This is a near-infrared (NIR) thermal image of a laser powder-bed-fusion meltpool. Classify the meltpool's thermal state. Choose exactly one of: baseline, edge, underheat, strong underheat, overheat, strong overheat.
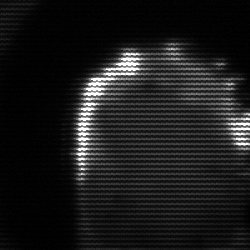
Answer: baseline